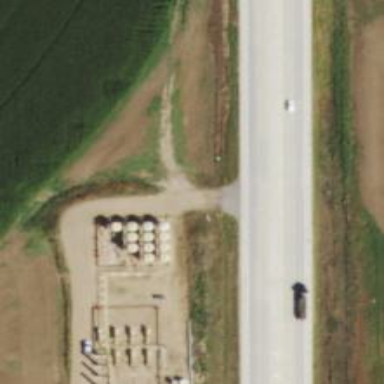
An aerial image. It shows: Storage tank with man-made structure.